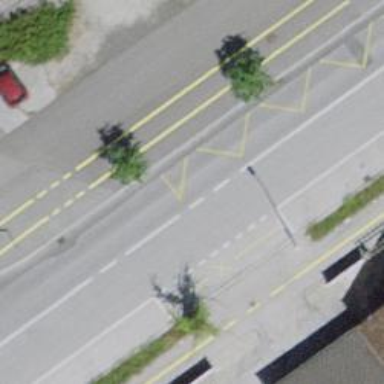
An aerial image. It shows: Public transport stop position.